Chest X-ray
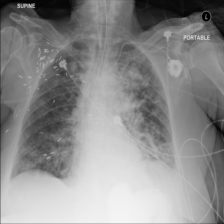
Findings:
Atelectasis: negative
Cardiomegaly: negative
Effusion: negative
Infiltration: positive
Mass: negative
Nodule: negative
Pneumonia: negative
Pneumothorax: negative
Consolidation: positive
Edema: positive
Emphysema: negative
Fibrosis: negative
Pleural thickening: negative
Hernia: negative